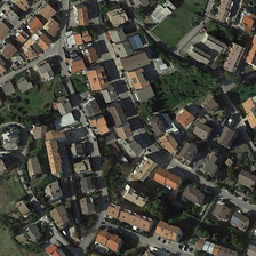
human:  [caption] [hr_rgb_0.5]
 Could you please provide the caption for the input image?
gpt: on both sides of the road are big brown houses.

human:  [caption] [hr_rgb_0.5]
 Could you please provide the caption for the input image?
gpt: Big brown houses on both sides

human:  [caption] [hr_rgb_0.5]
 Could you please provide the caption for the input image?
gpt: There is a big brown house on both sides of the road.

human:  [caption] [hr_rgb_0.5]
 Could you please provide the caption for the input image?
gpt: There are big brown houses on both sides of the road.

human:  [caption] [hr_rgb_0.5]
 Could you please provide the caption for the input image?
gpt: On both sides of the road there are big brown houses.